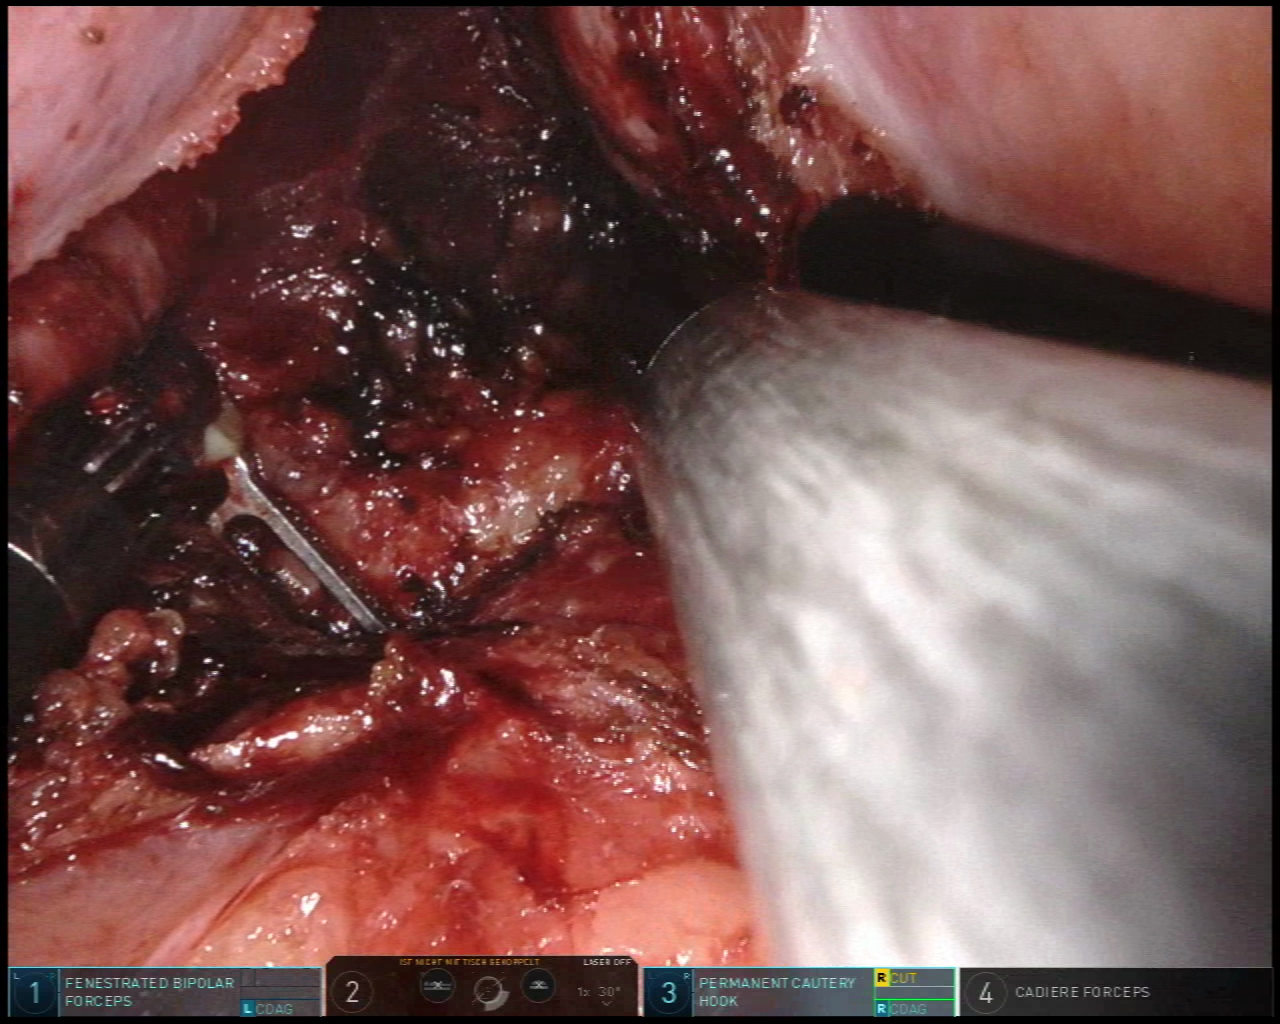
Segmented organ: vesicular_glands
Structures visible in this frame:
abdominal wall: no
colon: no
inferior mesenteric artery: no
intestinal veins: no
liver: no
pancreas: no
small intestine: no
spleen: no
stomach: no
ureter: no
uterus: no
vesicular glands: yes